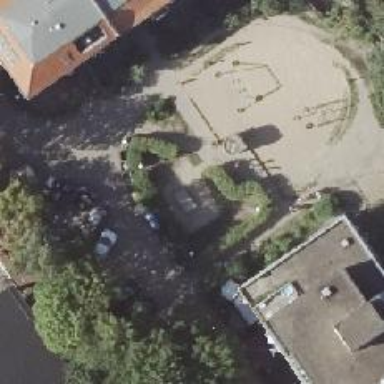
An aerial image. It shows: Playground area for leisure activities on the land.